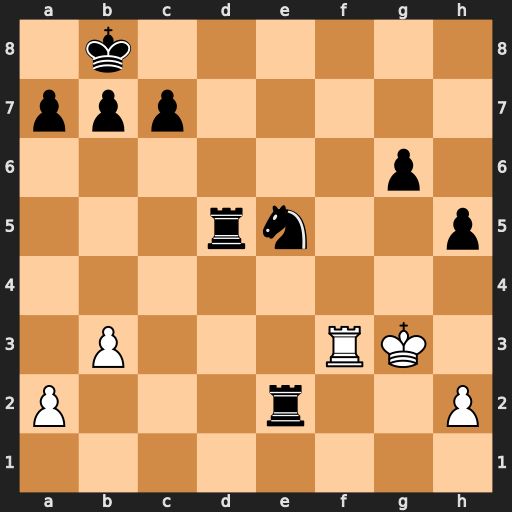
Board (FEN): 1k6/ppp5/6p1/3rn2p/8/1P3RK1/P3r2P/8
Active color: w
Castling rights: -
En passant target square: -
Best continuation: Rf8+ Rd8 Rxd8#